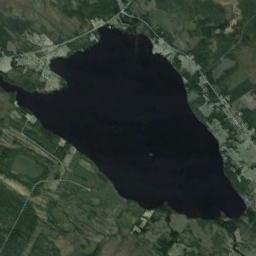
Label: lake